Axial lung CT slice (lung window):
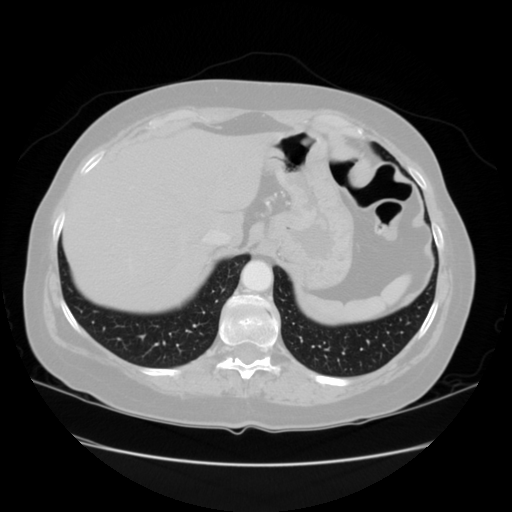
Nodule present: no